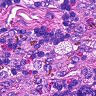
Metastatic tissue present: no